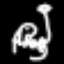
Label: frog